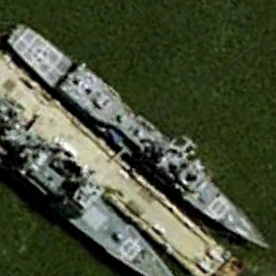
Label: cruiser